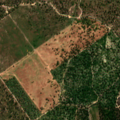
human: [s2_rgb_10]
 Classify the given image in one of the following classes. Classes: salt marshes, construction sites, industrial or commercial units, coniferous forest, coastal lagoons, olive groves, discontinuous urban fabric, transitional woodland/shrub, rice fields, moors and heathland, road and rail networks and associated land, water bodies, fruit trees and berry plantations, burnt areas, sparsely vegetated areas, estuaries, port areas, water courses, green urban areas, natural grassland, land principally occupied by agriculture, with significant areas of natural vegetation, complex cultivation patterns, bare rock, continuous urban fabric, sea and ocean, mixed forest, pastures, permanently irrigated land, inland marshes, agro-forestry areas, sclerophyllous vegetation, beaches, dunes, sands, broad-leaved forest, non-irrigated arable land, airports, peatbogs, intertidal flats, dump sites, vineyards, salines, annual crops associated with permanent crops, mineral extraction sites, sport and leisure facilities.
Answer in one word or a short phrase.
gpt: continuous urban fabric